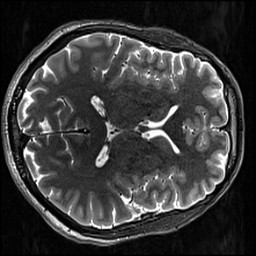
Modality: T2w
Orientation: axial
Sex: male